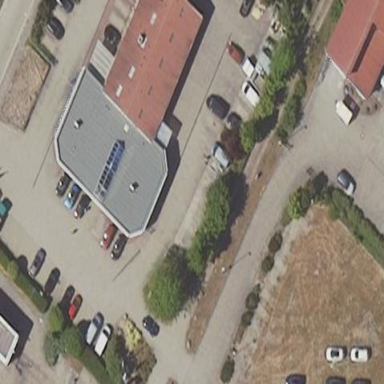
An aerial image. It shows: Building that houses car shop.